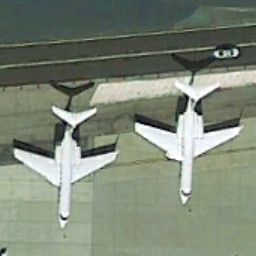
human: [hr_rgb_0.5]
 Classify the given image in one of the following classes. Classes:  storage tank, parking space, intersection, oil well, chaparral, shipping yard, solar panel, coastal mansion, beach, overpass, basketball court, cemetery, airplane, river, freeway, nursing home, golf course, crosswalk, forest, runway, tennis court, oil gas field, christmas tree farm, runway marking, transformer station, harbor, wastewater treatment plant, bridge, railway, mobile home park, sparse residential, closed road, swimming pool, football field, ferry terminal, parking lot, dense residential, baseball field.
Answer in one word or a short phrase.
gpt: airplane